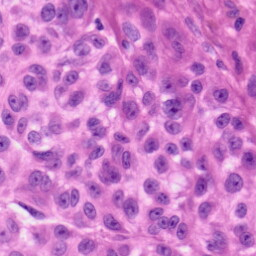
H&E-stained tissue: Skin